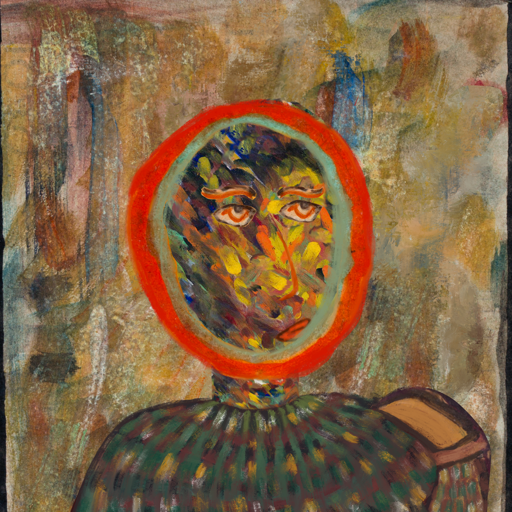
Background: Pipe, Head And Neck Side: An_Impression, Face Side: Experience, Bust: After_Raid, Hair Side: Sisters, Head Accessory: Blank, Second Necklace: Blank, Necklace: Blank, Baby: Blank